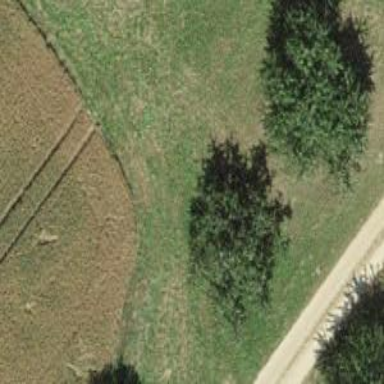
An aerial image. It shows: Agricultural area filled with broadleaved trees.